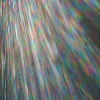
Label: sunburn